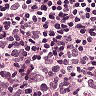
Metastatic tissue present: no